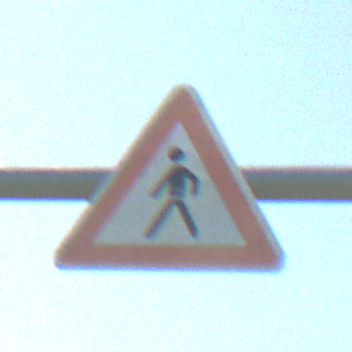
Verkehrszeichen: FussgaengerRechts
Umgebung: Outdoor, Nature
Tageszeit: Midday
Wetter: Clear
Licht: Natural
Jahreszeit: NotSpecified
Kontrast: HighContrast